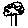
Label: tree